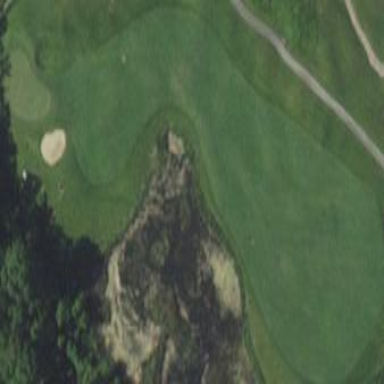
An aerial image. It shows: Golf fairway surrounded by grass.